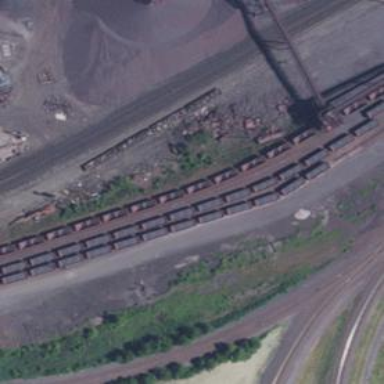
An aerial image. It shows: Rail spur service.